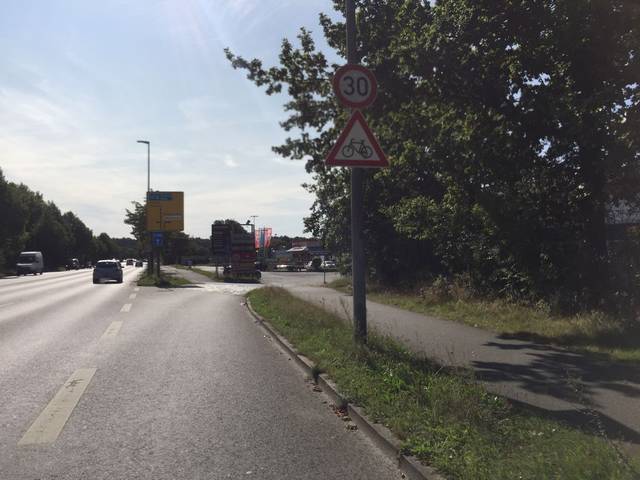
Region: Germany
Coordinates: 53.916, 9.516